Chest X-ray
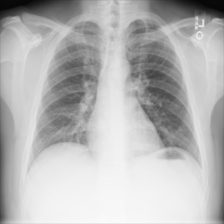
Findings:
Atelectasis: positive
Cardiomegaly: negative
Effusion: negative
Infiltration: positive
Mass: negative
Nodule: negative
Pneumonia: negative
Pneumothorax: negative
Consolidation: negative
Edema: negative
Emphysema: negative
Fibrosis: negative
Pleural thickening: negative
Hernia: negative